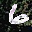
Label: 6